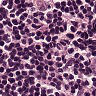
Metastatic tissue present: no